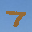
Label: 7